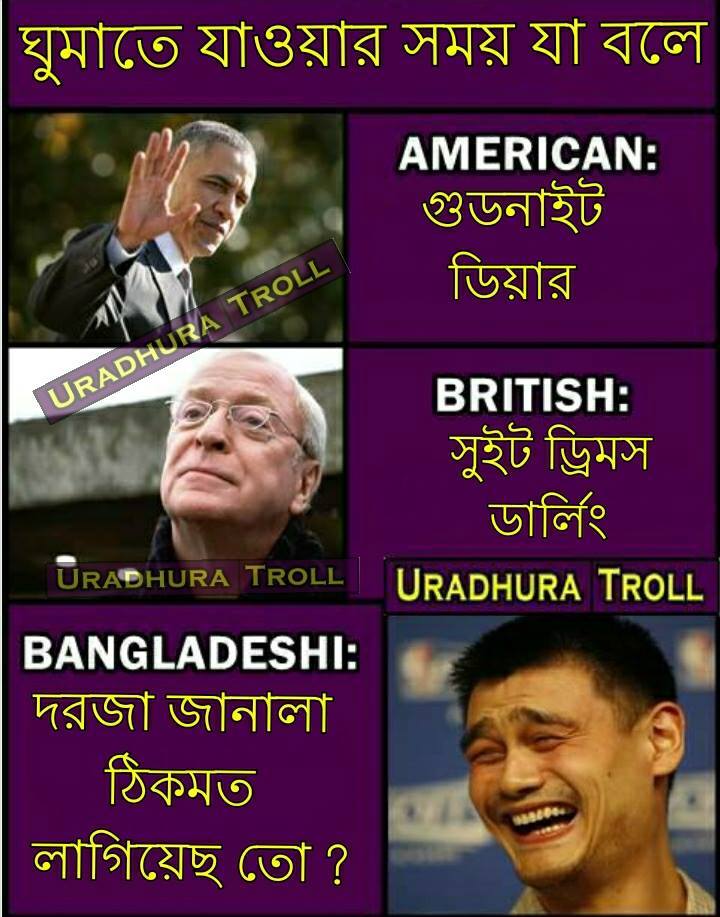
Caption: ঘুমাতে যাওয়ার সময় যা বলে AMERICAN:গুডনাইট ডিয়ার BRITISH:সুইট ড্রিমস ডার্লিং BANGLADESHI:দরজা জানালা ঠিকমত লাগিয়েছ তো?
Label: non-hate